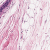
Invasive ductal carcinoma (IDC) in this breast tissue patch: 0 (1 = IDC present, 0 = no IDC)